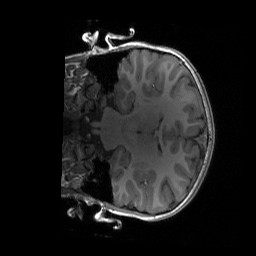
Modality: T1w
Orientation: coronal
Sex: female
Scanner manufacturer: siemens
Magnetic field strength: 3 T
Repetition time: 1.9 s
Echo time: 0.00243 s